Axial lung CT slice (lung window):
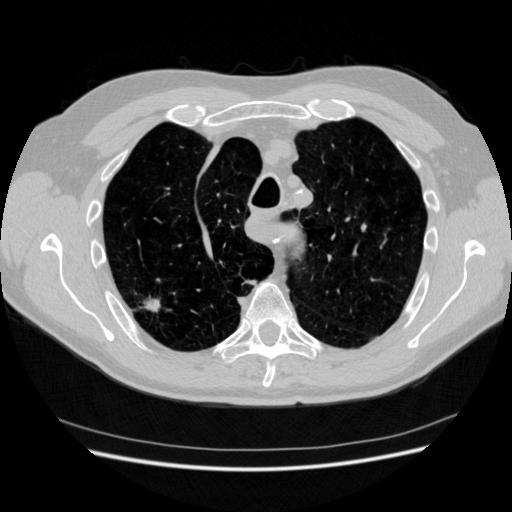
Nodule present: yes
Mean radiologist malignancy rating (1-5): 4.75